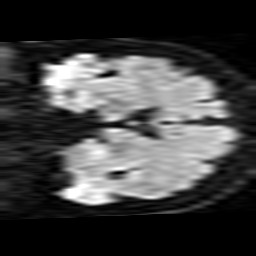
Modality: TRACE
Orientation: coronal
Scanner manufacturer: philips
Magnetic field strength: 1.5 T
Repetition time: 2.887 s
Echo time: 0.06318 s